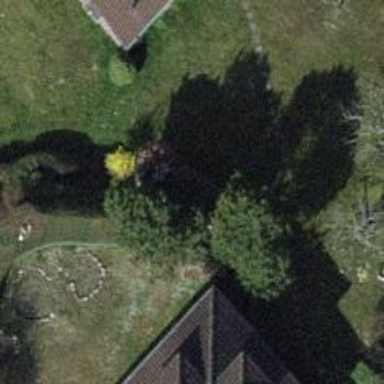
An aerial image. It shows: Garden tree with needle-leaved evergreen foliage.